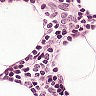
Metastatic tissue present: no